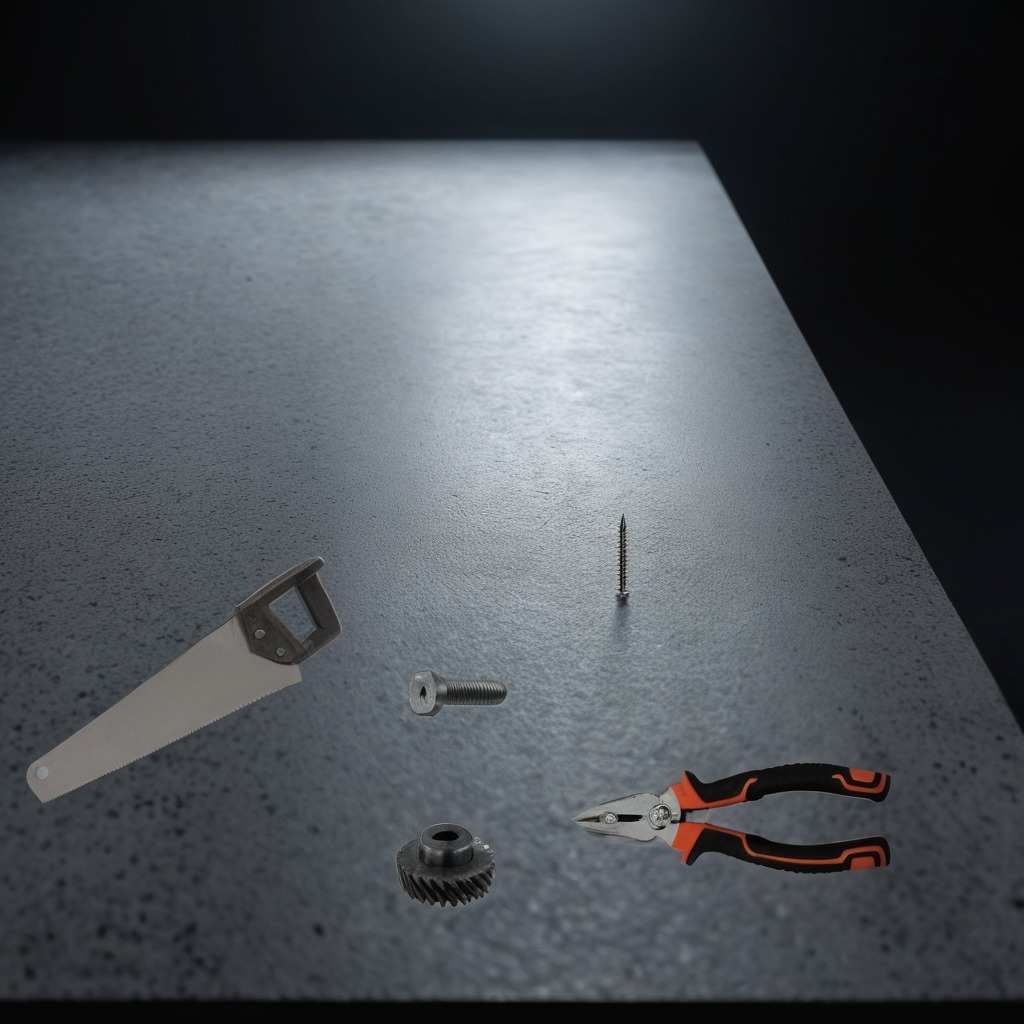
A steel gear with teeth, a metal machine screw, an iron nail, a pair of pliers, and a handheld metal saw are lying on the granite table inside a workshop at night.